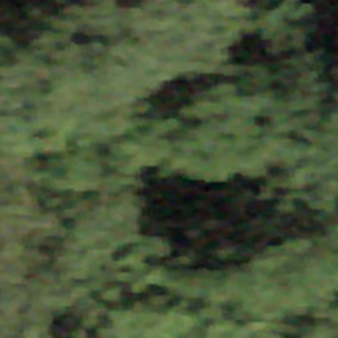
Label: other